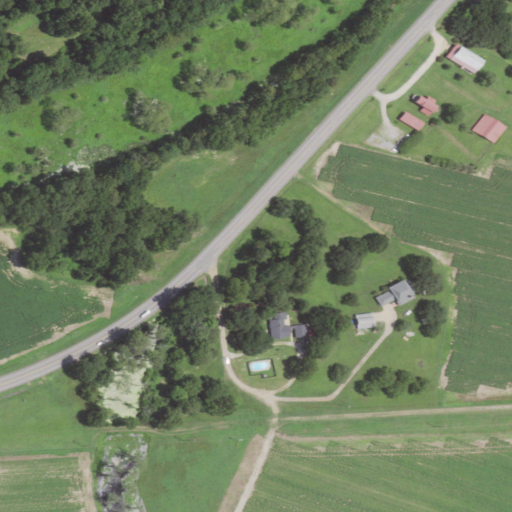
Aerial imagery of mound(s) in Louisiana named Frogmore Mound containing cultivated crops, woody wetlands, open development, low intensity development, herbaceous wetlands, and medium intensity development